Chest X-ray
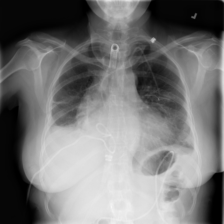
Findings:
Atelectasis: negative
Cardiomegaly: negative
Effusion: positive
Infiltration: negative
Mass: negative
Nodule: negative
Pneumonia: negative
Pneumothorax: negative
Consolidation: negative
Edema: negative
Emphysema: negative
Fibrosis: negative
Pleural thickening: negative
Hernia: negative